You are looking at the envelope spectrum of a bearing's vibration signal. The marked vertical lines are the theoretical fault frequencies for the outer race, inner race, rolling elements, and cage. Based on the visible evidence, which condition applies: normal, inner_race, outer_race, ball?
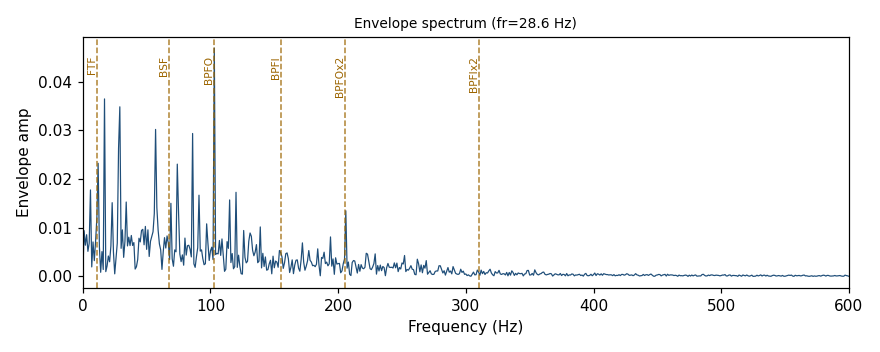
Answer: outer_race